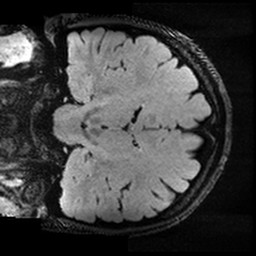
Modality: FLAIR
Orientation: coronal
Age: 24
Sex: female
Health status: healthy
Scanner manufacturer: ge
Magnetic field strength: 3 T
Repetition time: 5 s
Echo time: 0.08994 s